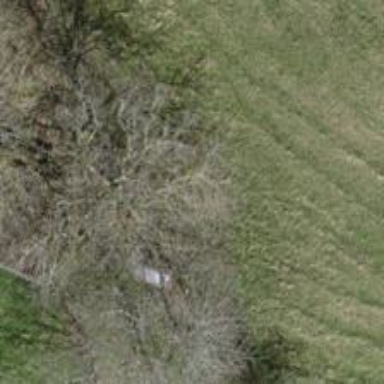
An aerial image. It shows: Beautiful tree in nature.